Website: walmart
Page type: account-selection
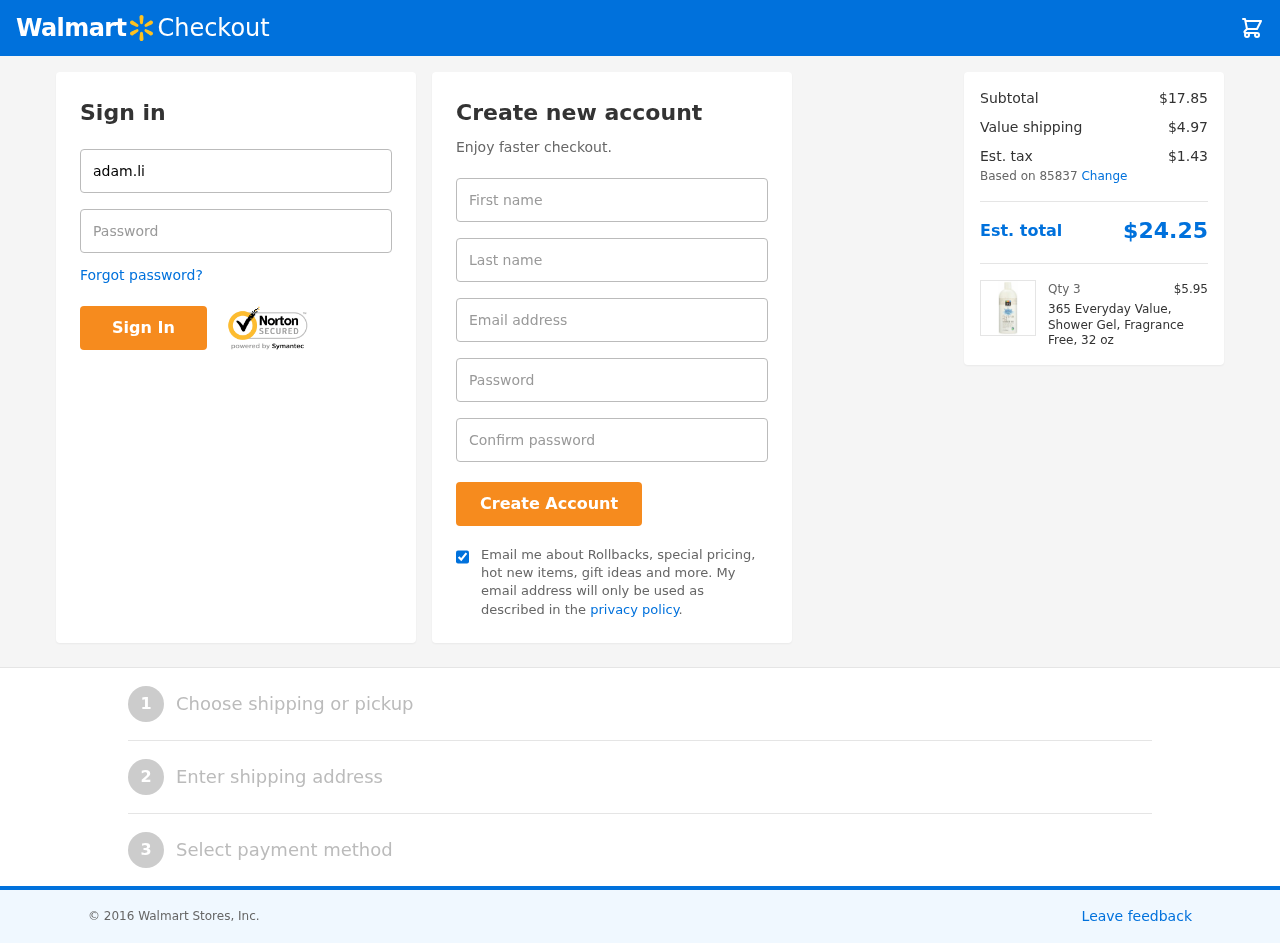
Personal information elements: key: PII_EMAIL
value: adam_lindsey@gmail.com
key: PII_FIRSTNAME
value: Adam
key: PII_LASTNAME
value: Lindsey
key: PII_LOGIN_USERNAME
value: adam.lindsey
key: PII_POSTCODE
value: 85837
Product elements: key: PRODUCT1_NAME
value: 365 Everyday Value, Shower Gel, Fragrance Free, 32 oz
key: PRODUCT1_PRICE
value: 5.95
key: PRODUCT1_QUANTITY
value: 3
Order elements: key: ORDER_SUBTOTAL
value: $17.85
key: ORDER_SHIPPING_COST
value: $4.97
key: ORDER_TAX
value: $1.43
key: ORDER_TOTAL
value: $24.25